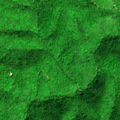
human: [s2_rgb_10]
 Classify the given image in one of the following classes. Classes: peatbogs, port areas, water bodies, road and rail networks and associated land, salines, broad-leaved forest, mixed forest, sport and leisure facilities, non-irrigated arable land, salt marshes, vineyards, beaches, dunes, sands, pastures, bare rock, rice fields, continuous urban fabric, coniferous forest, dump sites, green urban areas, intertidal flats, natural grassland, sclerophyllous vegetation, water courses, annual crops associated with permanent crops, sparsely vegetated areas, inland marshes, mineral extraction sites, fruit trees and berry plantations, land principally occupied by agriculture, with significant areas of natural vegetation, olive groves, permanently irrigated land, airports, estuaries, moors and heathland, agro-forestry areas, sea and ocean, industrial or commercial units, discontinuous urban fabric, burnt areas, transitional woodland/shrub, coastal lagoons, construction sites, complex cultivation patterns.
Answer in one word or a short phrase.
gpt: broad-leaved forest